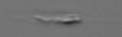
Label: flagellate_morphotype3